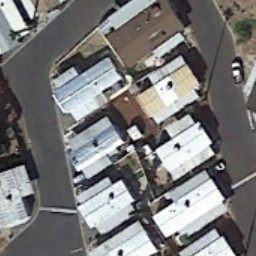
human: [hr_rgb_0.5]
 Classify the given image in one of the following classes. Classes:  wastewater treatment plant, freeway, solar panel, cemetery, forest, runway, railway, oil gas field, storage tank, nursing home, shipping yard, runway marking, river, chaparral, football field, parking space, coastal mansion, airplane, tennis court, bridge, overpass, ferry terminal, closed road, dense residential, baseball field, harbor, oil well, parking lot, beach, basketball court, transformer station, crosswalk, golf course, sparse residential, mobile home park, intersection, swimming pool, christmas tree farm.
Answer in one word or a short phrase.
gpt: mobile home park